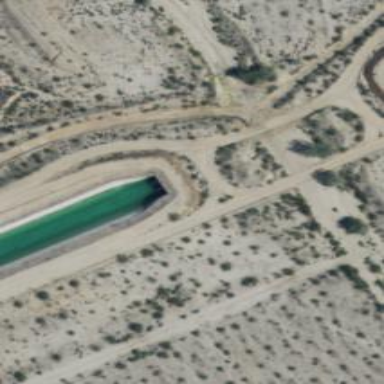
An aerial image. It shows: Culvert tunnel carrying water for canal.